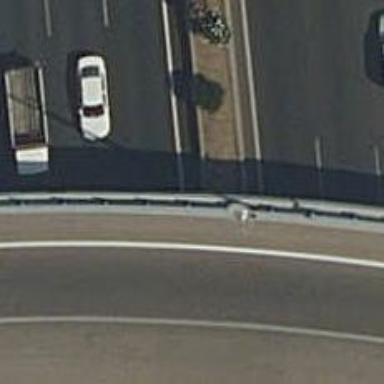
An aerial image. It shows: Guard rail.